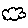
Label: cloud